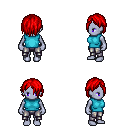
a pixel art fantasy rpg character, female body template, dark elf, purple skin, teal sleeveless shirt, metal pants, red bangs hairstyle, four views (front, back, left, right), 2x2 character sprite sheet, small pixel art, hard edges, no anti-aliasing